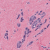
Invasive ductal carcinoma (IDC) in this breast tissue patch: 1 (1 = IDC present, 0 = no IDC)